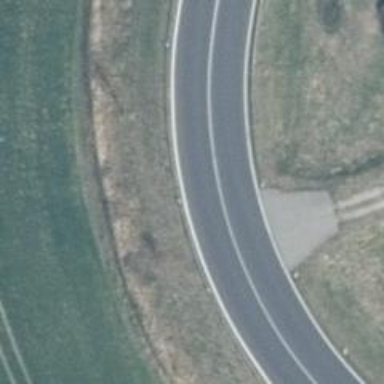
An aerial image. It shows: Motorway trunk link.